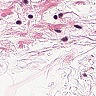
Metastatic tissue present: no